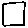
Label: square